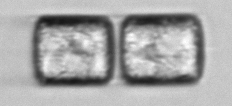
Label: Lauderia_annulata